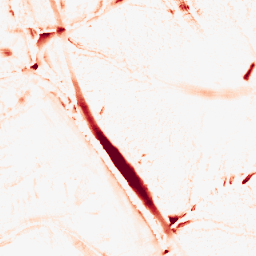
Category: morphological
Decomposition family: tophat
Decomposition parameters: size: 10
mode: white
Upsampling method: bilinear
Upsampling parameters: scale: 8
Upsampling scale: 8